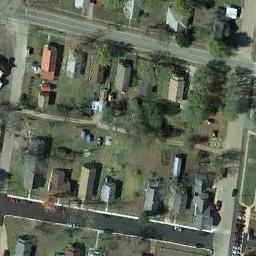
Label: medium_residential